Question: I have a solution with 3 projects in it. I need to copy a view from one project to another. I'm able to copy the created DLL via post build events like so:

So i want to copy the file in project one '/Views/ModuleHome/Index.cshtml' to a folder in project 2.
How do I copy file(s) to my desired project via post-build event? Thanks
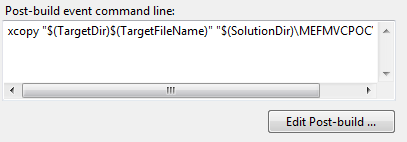
Answer: '''
xcopy "$(ProjectDir)Views\Home\Index.cshtml" "$(SolutionDir)MEFMVCPOC\Views\Home"
'''
and if you want to copy entire folders:
'''
xcopy /E /Y "$(ProjectDir)Views" "$(SolutionDir)MEFMVCPOC\Views"
'''
---
Update: here's the working version
'''
xcopy "$(ProjectDir)Views\ModuleAHome\Index.cshtml" "$(SolutionDir)MEFMVCPOC\Views\ModuleAHome" /Y /I
'''
Here are some commonly used switches with 'xcopy':
> - - - - - -